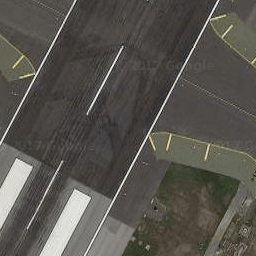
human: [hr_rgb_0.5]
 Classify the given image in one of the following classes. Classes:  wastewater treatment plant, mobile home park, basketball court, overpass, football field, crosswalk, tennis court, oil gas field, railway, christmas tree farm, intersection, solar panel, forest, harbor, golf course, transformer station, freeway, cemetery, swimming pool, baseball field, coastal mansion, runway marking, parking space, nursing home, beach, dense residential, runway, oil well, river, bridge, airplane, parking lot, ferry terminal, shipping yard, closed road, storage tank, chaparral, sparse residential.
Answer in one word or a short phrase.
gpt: runway